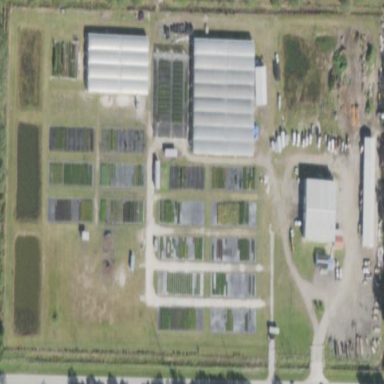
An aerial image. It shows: Plant nursery with trees.